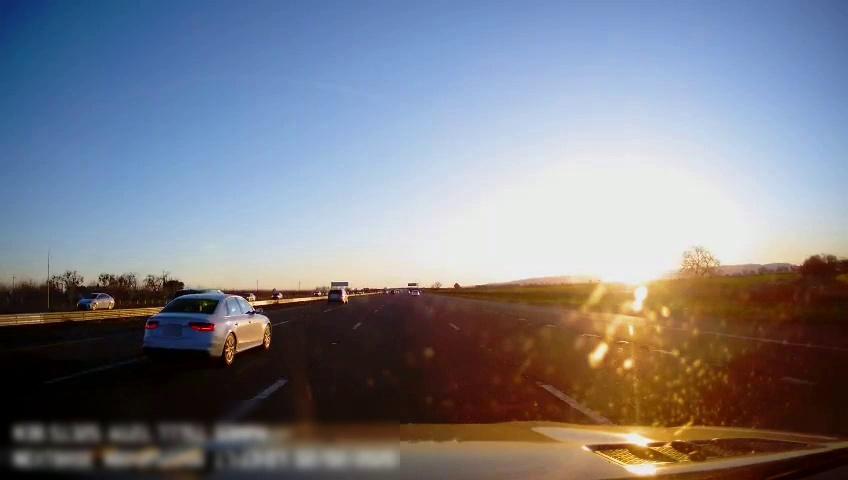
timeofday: Day
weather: Sunny
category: Drivable Space
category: Vehicles | SUV
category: Vehicles | SUV
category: Vehicles | Car
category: Vehicles | Car
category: Vehicles | Car
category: Vehicles | Car
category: Lanes | Alternate Lane
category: Lanes | Alternate Lane
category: Lanes | Current Lane
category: Lanes | Current Lane
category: Lanes | Alternate Lane
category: Lanes | Alternate Lane